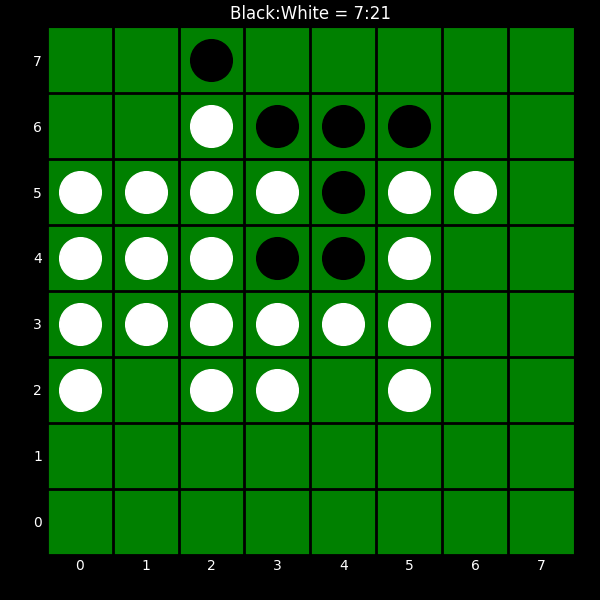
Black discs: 7
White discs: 21